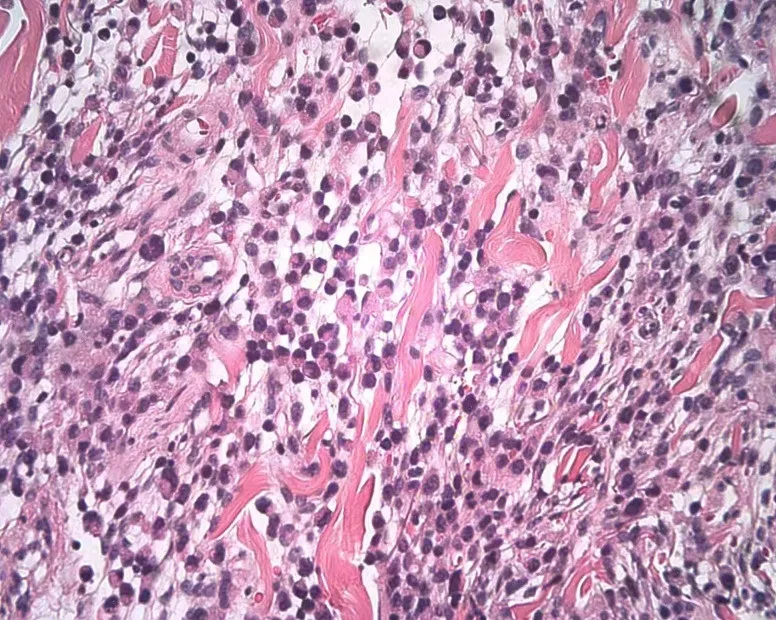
Skin biopsy of the groin mass; the pathology showed metastatic poorly differentiated carcinoma, some of which were signet-ring cell carcinoma.
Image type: pathology (h&e)